Field crop: maize
Growth stage: 2
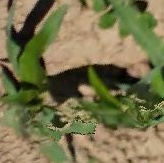
Species: maize